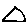
Label: triangle